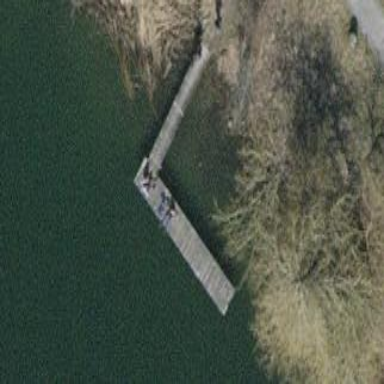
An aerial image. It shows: Man-made pier.